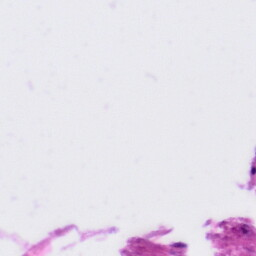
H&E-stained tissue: Tonsil